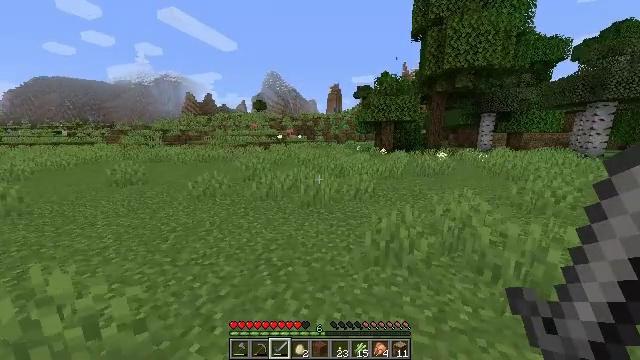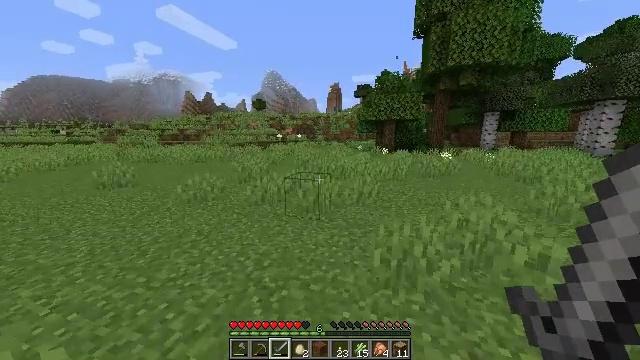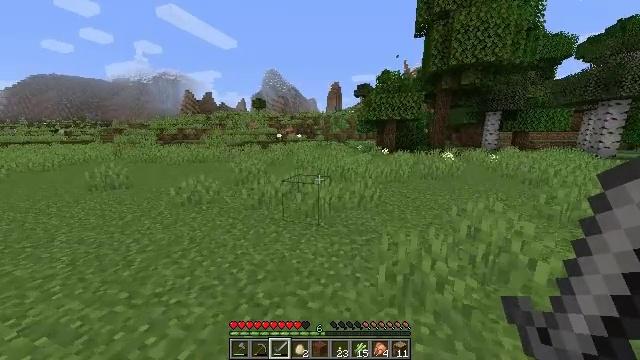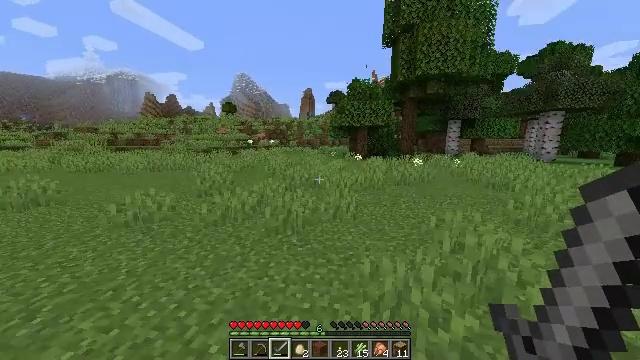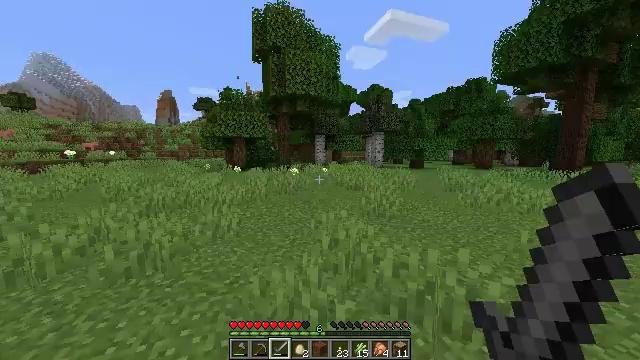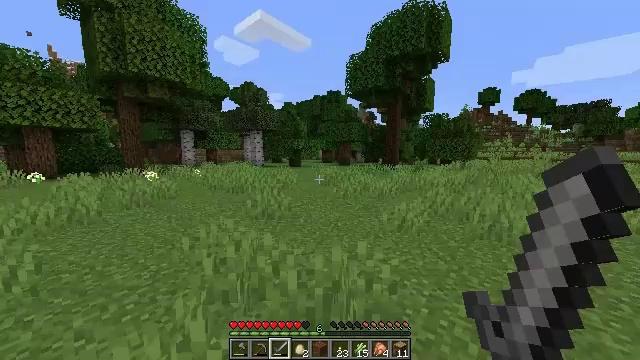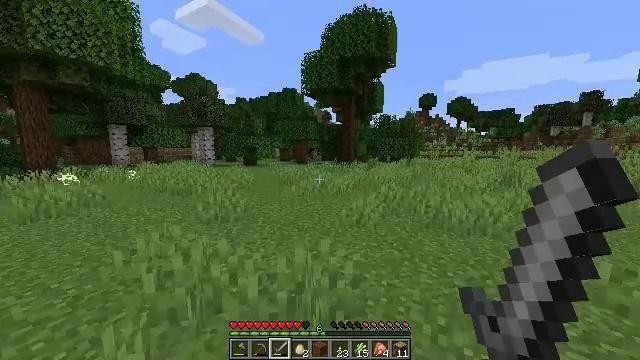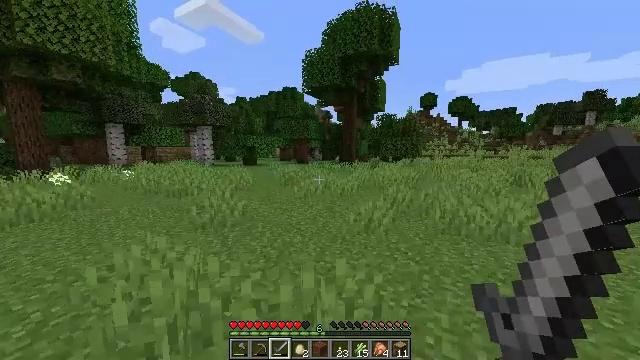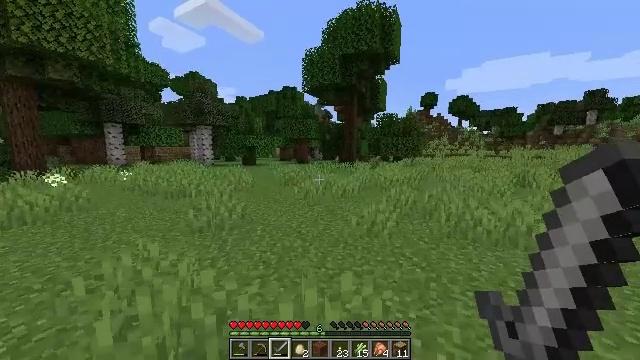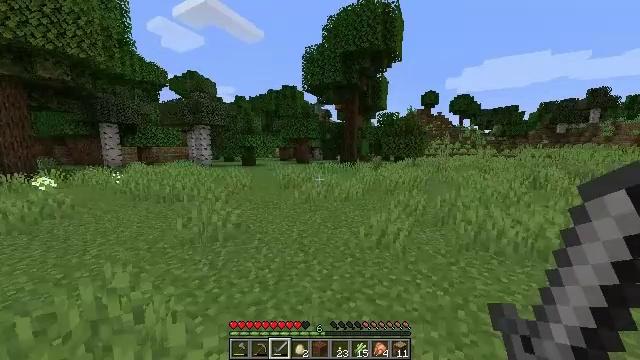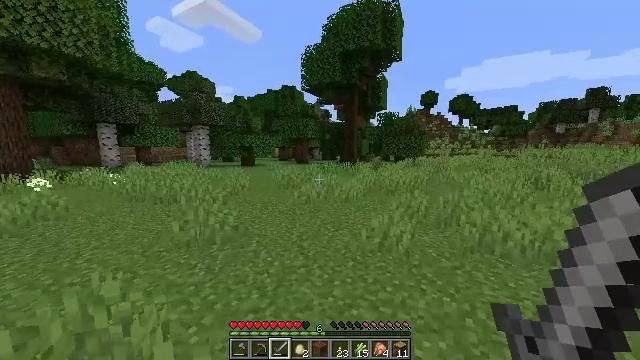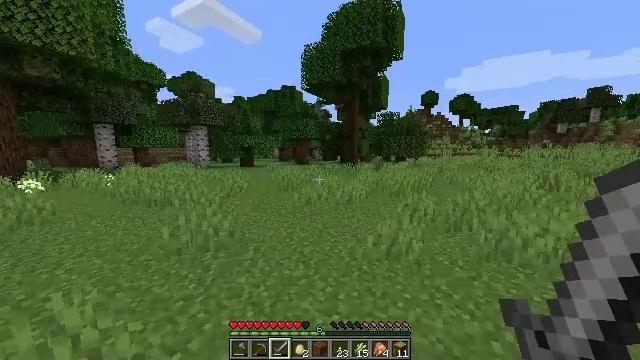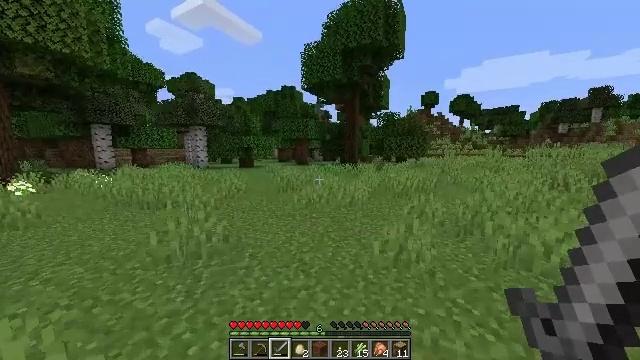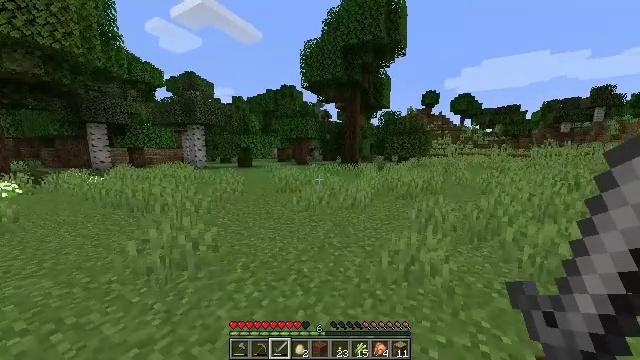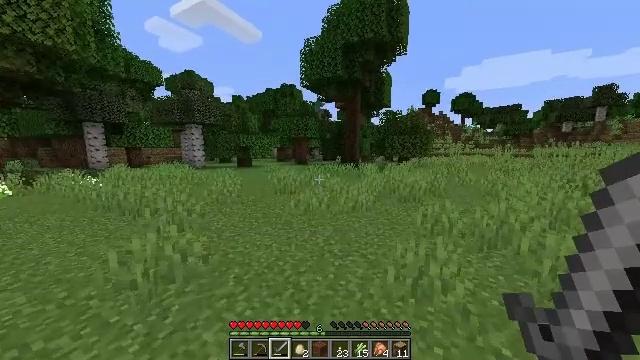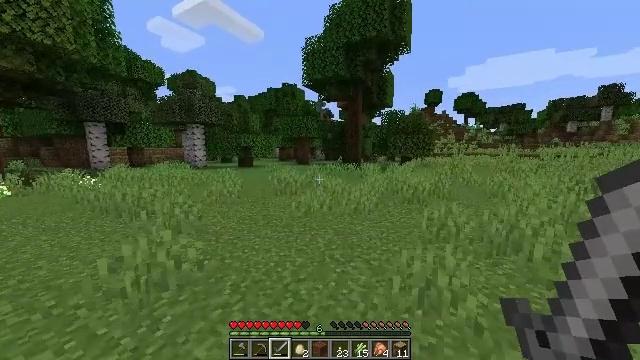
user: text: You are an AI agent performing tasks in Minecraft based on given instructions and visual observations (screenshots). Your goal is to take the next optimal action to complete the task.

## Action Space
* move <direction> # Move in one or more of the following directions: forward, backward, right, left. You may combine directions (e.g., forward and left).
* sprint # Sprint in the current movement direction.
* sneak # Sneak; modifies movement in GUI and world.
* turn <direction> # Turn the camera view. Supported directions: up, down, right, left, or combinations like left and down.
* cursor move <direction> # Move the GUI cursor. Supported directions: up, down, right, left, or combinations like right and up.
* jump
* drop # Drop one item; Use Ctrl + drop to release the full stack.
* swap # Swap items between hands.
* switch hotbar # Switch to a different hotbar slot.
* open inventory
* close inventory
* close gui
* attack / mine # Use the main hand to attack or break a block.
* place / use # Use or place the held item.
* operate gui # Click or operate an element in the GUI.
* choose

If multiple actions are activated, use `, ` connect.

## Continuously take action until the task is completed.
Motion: motion action
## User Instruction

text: Collect lilac by left-clicking.
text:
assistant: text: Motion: move forward
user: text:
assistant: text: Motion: move forward
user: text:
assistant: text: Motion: move forward, turn right and up
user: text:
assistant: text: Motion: move forward, turn right and up
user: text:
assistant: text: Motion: move forward, turn right
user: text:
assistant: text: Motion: move forward, turn right
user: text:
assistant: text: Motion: move forward
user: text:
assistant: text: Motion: move forward
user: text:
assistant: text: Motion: move forward
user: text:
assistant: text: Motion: move forward
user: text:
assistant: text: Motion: move forward
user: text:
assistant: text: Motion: move forward
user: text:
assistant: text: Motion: move forward
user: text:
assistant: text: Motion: move forward
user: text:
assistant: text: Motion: move forward
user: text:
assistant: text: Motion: move forward
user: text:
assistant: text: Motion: move forward
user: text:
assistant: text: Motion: move forward
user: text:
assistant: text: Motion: move forward, turn left
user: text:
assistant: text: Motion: move forward, turn left
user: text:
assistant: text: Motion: move forward, turn left and down
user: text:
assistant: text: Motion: move forward, turn left
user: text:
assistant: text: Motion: move forward
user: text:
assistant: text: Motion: move forward
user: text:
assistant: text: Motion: move forward
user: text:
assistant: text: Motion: move forward
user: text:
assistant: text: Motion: move forward
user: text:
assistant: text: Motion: move forward, turn right and up
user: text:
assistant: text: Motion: move forward, sprint, turn right and up
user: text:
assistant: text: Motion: move forward, sprint, turn right